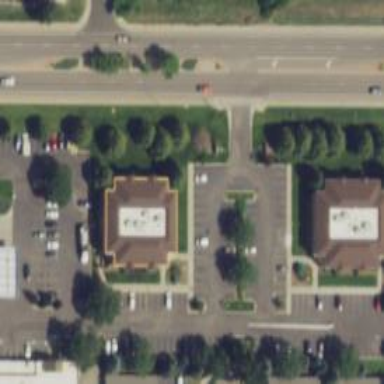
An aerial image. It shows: Healthcare clinic is depicted in the image.